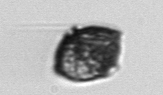
Label: Kryptoperidinium_triquetrum